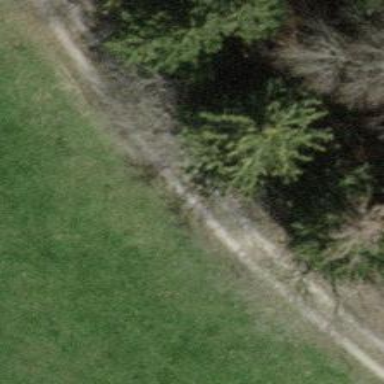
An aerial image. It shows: Bench.